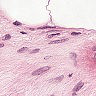
Metastatic tissue present: no